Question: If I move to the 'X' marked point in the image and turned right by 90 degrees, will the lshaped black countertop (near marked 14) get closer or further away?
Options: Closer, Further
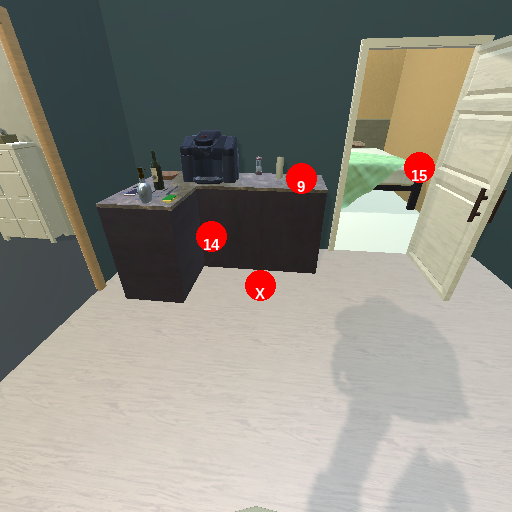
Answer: Closer